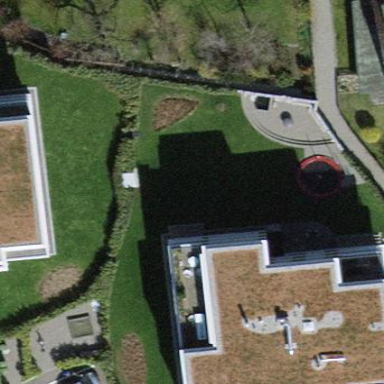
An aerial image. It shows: Apartment building with flat roof.